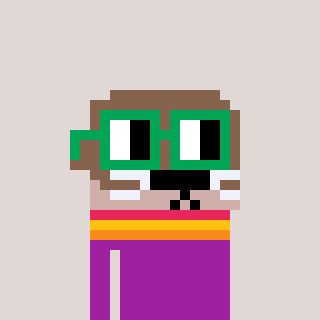
a pixel art character with square green glasses, a otter-shaped head and a magenta-colored body on a warm background